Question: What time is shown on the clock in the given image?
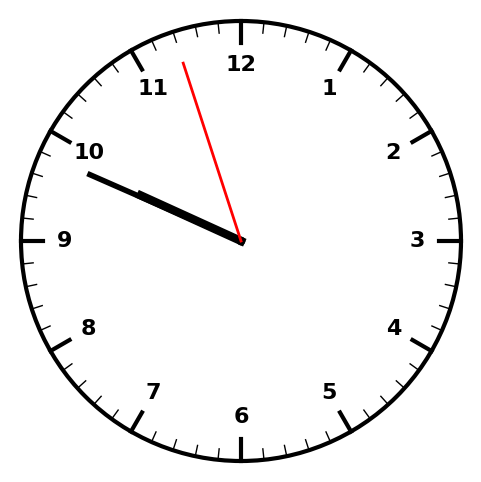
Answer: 09:48:57